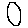
Label: circle